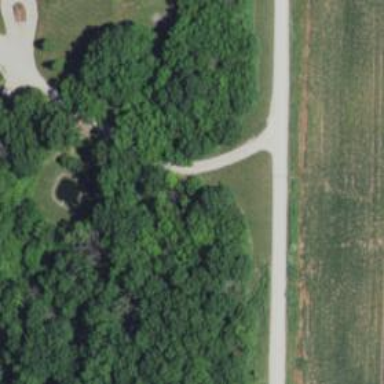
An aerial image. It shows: Driveway leading to service road.